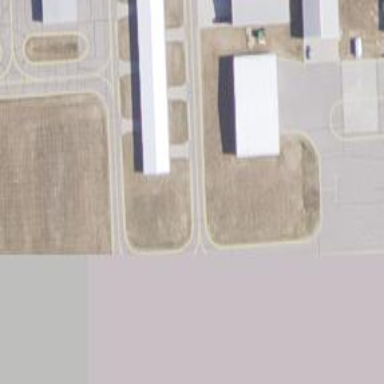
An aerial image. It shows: Image of taxiway at airport.